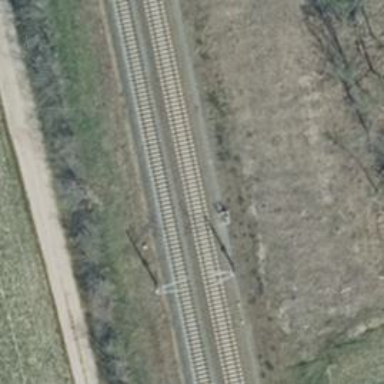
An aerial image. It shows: Railway signal.